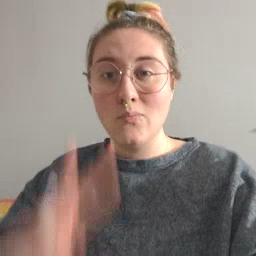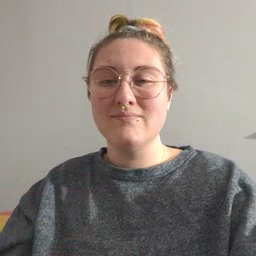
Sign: red